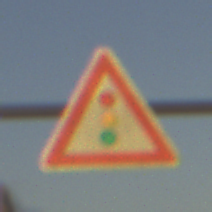
Verkehrszeichen: Lichtzeichenanlage
Umgebung: Outdoor, RoadRail
Tageszeit: SunriseSunset
Wetter: PartlyCloudy
Licht: Natural
Jahreszeit: NotSpecified
Kontrast: HighContrast